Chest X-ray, AP view. Patient: 51 years old, sex F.
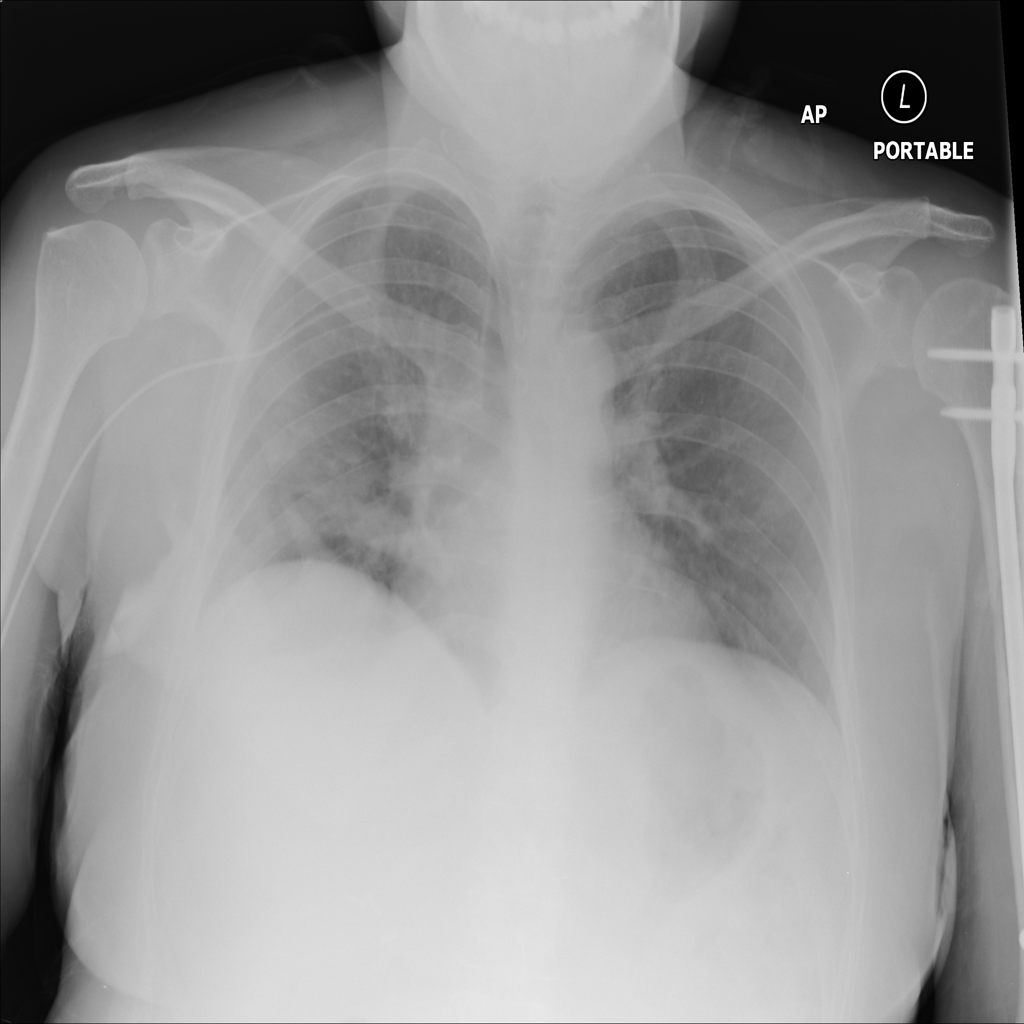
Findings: No Finding